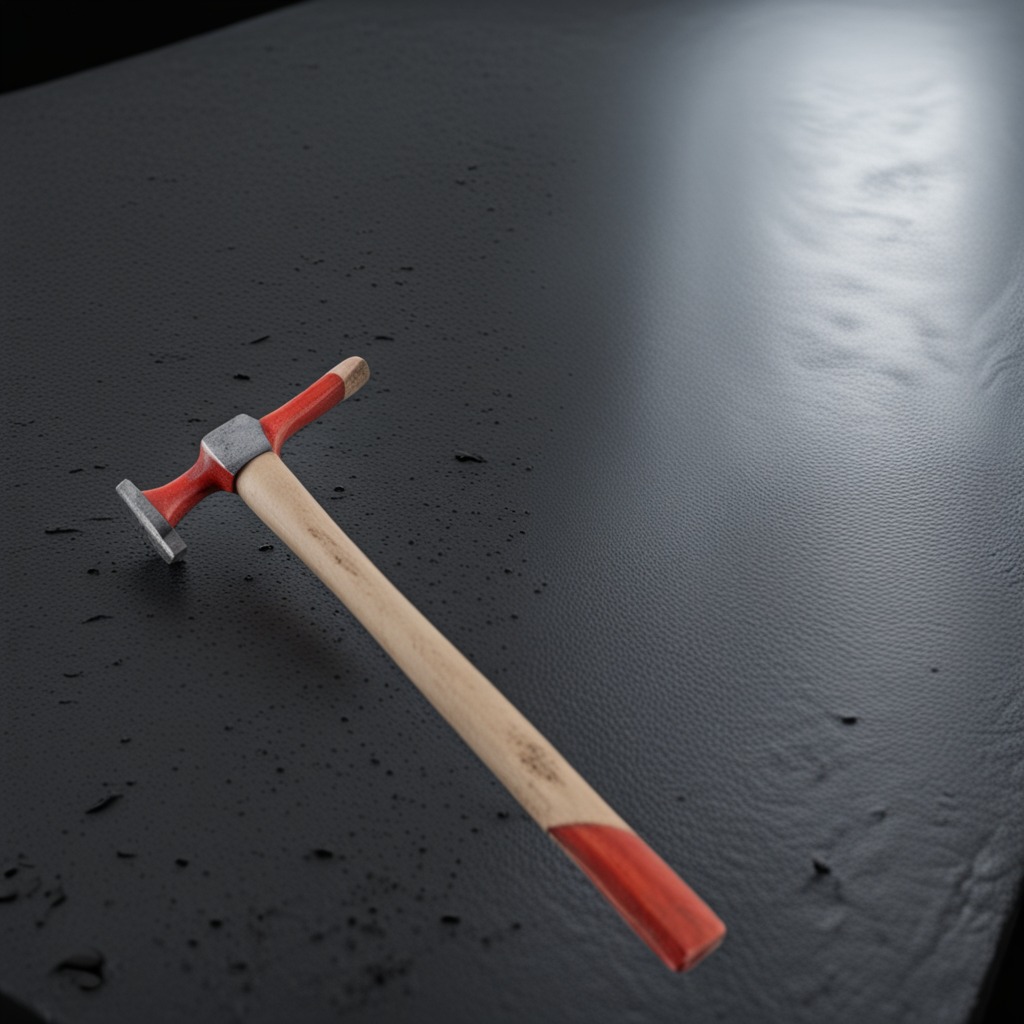
A hammer is lying on the clean granite table inside a workshop at night.